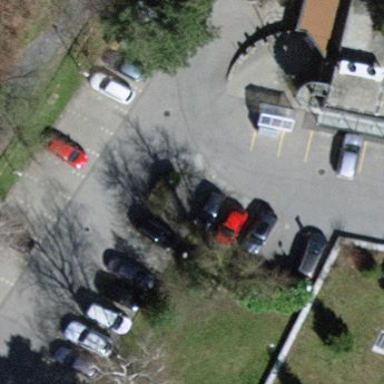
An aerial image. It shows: Parking area with asphalt surface.